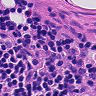
Metastatic tissue present: no